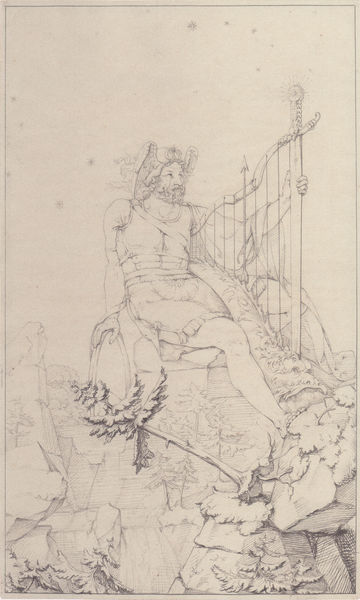
Titel: Ossian
Künstler: Philipp Otto Runge
Standort: Hamburg
Institution: Kunsthalle
Schlagwörter: akt, baum, berg, blätter, felsen, flügel, fuß, gott, hand, himmel, kopf, mann, nackt, weiß, bäume, landschaft, sitzen, brust, frisur, grau, hut, mund, nase, schwarz, skizze, zeichnung, blick, zaun, hochformat, rock, bart, arm, augen, bärtig, falten, geschichte, halten, haupt, kleidung, stein, steine, hände, spiegel, natur, stamm, gitter, auge, figur, haare, sitzend, blatt, musik, pflanze, pflanzen, wald, trauben, deutschland, bein, füße, papier, studie, berge, fels, gebirge, gipfel, graphik, linien, schlucht, romantik, tannen, könig, religious, soldier, sword, thron, white, black, muskeln, bauch, knie, zehen, aufstützen, barfuss, antike, wurzel, fus, groß, schwarzweiss, sterne, schraffur, radierung, stich, illustration, schwert, bleistift, helm, fichte, nadelbaum, tanne, allegorie, entwurf, mythologie, personifikation, rüstung, stift, flecken, zichnung, feather, zeus, angel, cliff, greek, harp, rocks, tree, mythos, sage, märchen, sturz, schwart, hill, mountain, trees, kiefern, antikisierend, helmet, löwe, saiten, forest, apoll, hermes, gottheit, drawing, harfe, götterbote, lyra, schwind, david, kupferstich, flügelhelm, geflügelt, leier, sketch, herkules, beard, myth, pfeil, arbre, pen, reifen, épée, cliffs, love, harve, lyre, zeichung, vorzeichnung, jesus, pencil, religion, rocher, sagen, silberstift, god, abgestützt, schwindt, harfenspieler, moritz von schwind, entwurzelt, space, crayon, arbuste, riese, dieu, baumwurzel, orfeus, orpheus, bum, rübezahl, arrow, aufwärts, musique, tannenspitzen, germane, greece, pan, lute, david im harz, flügelkrone, freskoentwurf, harte, instrument, apollo, warrier, etch, evergreen, upward, upright, enmtwurf, grees, ulysse, fiction, winged hat, empty space, weissweiss